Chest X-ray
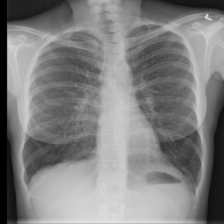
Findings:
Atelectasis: negative
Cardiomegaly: negative
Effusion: negative
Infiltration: negative
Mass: negative
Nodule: negative
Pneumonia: negative
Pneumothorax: negative
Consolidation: negative
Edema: negative
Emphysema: negative
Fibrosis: negative
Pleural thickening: negative
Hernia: negative